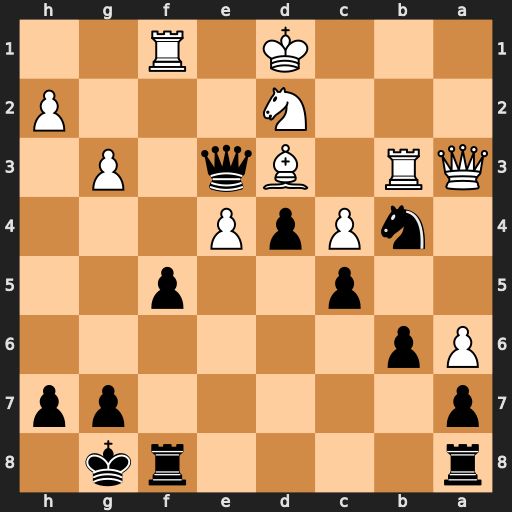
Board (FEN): r4rk1/p5pp/Pp6/2p2p2/1nPpP3/QR1Bq1P1/3N3P/3K1R2
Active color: b
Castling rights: -
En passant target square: -
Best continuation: fxe4 Re1 exd3 Rxe3 dxe3 Rxd3 Nxd3